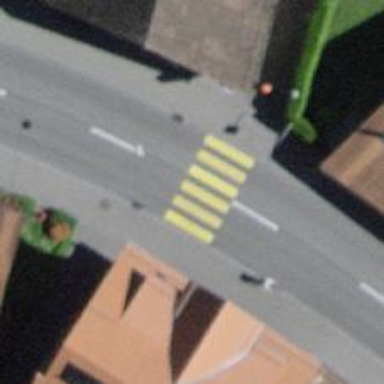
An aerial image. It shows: Marked crossing with zebra markings.